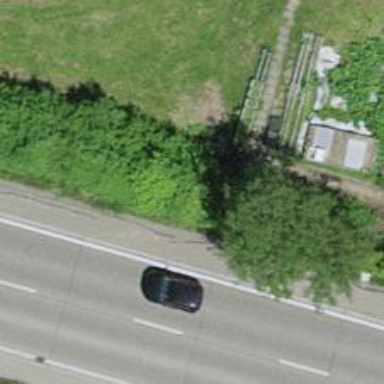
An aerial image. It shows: Hedge acting as barrier.